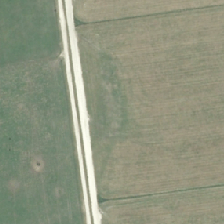
Land cover: shortrotation_cropland